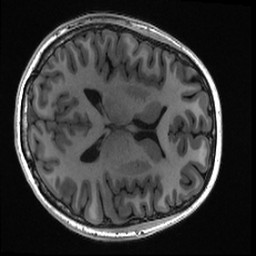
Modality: T1w
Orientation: axial
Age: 18
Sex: female